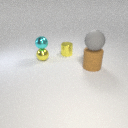
small yellow metal sphere below small cyan metal sphere